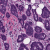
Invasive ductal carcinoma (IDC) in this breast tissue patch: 1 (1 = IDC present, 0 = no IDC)